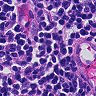
Metastatic tissue present: no